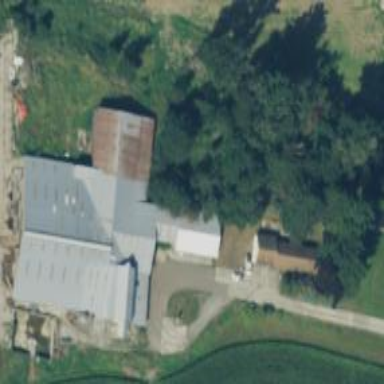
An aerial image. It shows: Farmyard area.